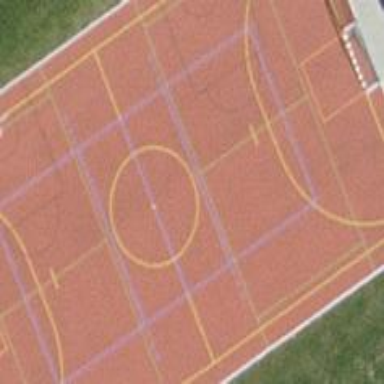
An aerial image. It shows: Sports area with basketball and football pitches.